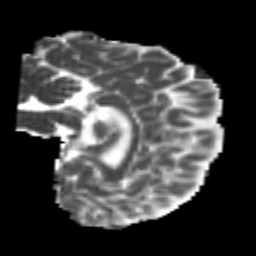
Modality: MD
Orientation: sagittal
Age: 24
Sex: female
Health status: healthy
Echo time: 0.074 s